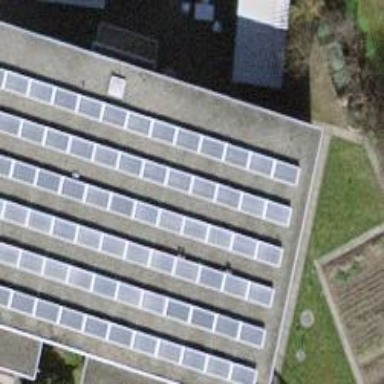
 consisting of solar photovoltaic panels."